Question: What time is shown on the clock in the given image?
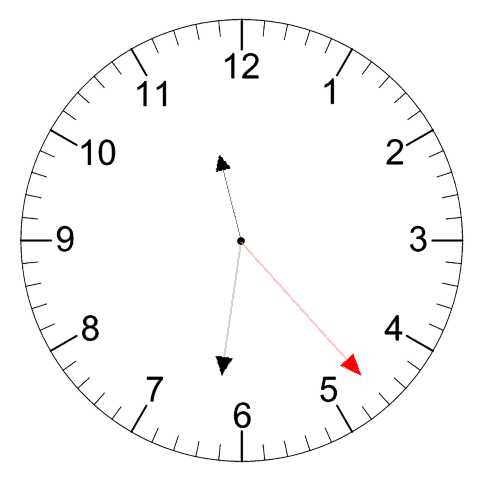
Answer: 11:31:23